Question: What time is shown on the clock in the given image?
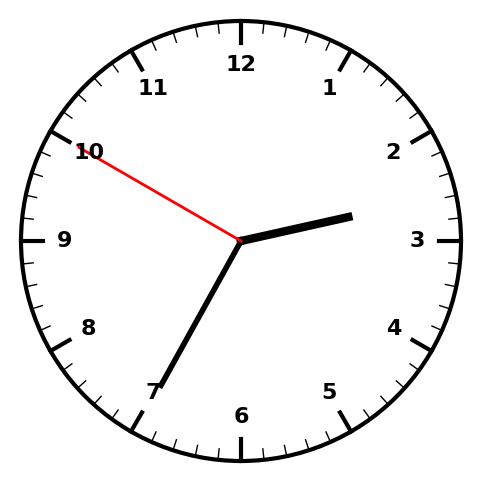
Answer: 02:34:50